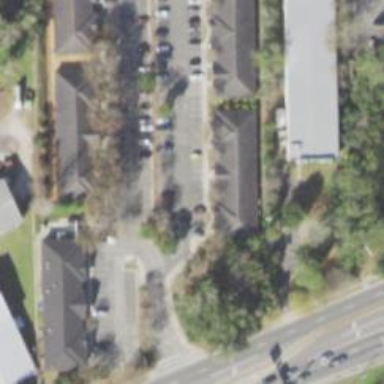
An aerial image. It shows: Healthcare clinic.